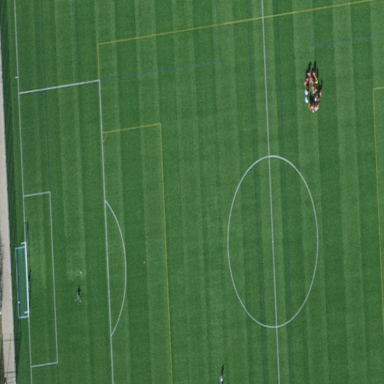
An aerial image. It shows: Soccer pitch for leisure land activities.